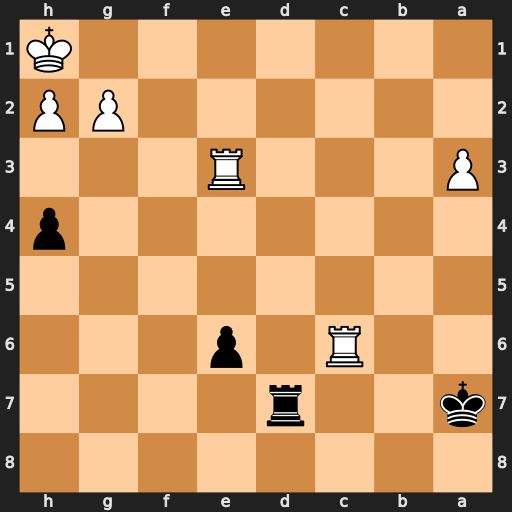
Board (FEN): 8/k2r4/2R1p3/8/7p/P3R3/6PP/7K
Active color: b
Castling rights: -
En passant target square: -
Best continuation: Rd1+ Re1 Rxe1#